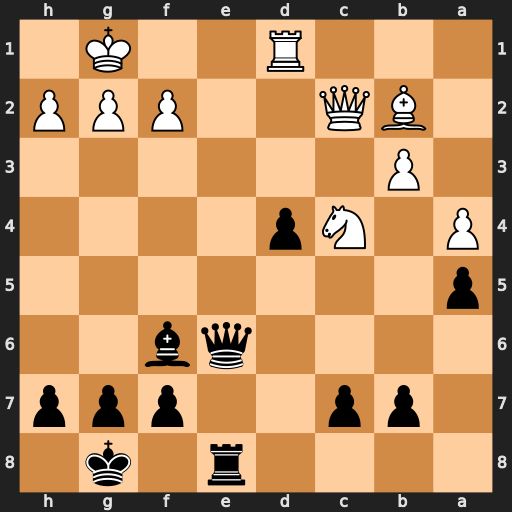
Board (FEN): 4r1k1/1pp2ppp/4qb2/p7/P1Np4/1P6/1BQ2PPP/3R2K1
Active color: b
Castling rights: -
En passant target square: -
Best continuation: Qe1+ Rxe1 Rxe1#